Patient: sex M, age 42
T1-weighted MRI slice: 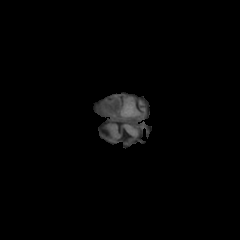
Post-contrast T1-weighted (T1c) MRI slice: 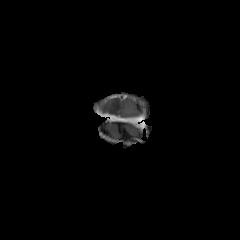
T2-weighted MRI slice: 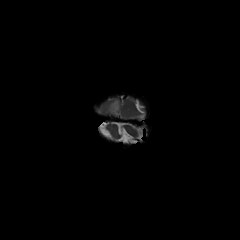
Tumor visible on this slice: yes
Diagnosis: Glioblastoma, IDH-wildtype
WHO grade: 4